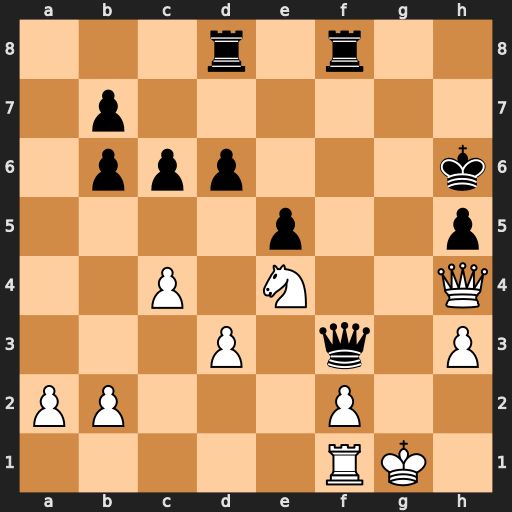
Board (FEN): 3r1r2/1p6/1ppp3k/4p2p/2P1N2Q/3P1q1P/PP3P2/5RK1
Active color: w
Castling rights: -
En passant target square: -
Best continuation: Qg5+ Kh7 Qxd8 Rxd8 Ng5+ Kh6 Nxf3